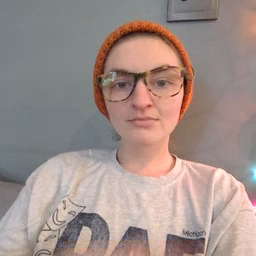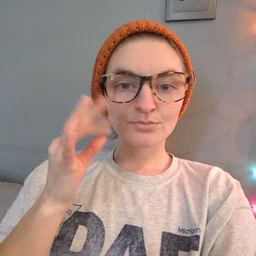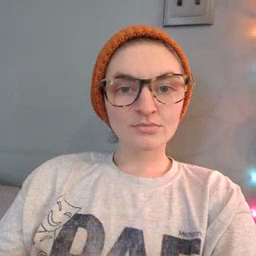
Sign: cat